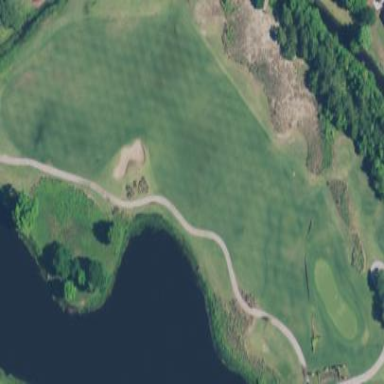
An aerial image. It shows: Golf fairway surrounded by grass.